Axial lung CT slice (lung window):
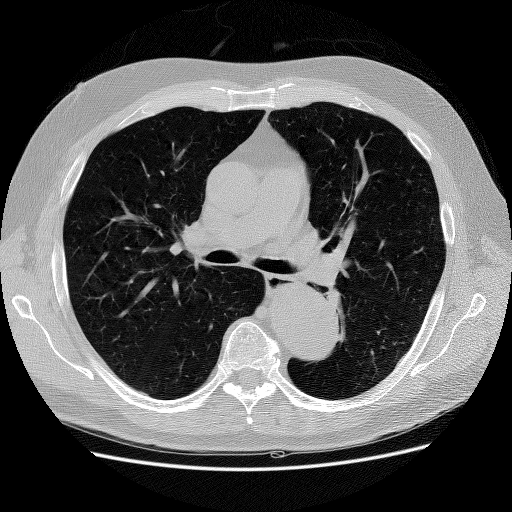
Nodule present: no